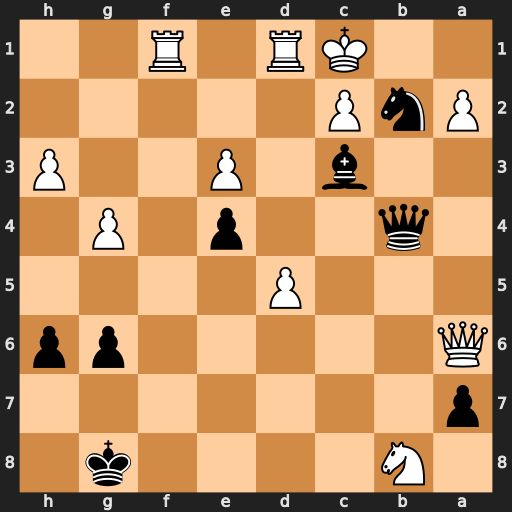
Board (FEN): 1N4k1/p7/Q5pp/3P4/1q2p1P1/2b1P2P/PnP5/2KR1R2
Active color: b
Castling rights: -
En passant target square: -
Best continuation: Nd3+ Rxd3 Qb2+ Kd1 Qb1+ Ke2 Qxc2+ Rd2 Qxd2#